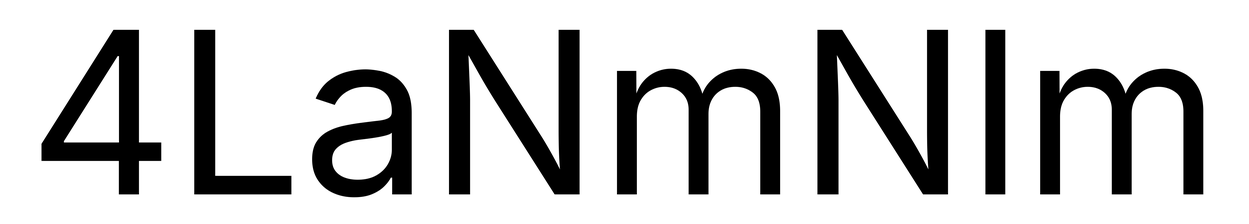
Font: Inter_Regular